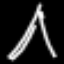
Label: The Eiffel Tower